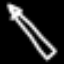
Label: pencil